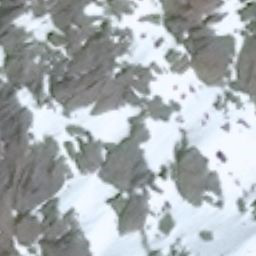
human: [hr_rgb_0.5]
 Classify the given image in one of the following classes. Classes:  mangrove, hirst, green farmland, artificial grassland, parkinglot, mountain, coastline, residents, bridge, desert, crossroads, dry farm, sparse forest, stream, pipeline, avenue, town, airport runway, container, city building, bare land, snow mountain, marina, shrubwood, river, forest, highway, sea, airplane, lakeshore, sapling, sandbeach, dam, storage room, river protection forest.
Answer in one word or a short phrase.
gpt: snow mountain